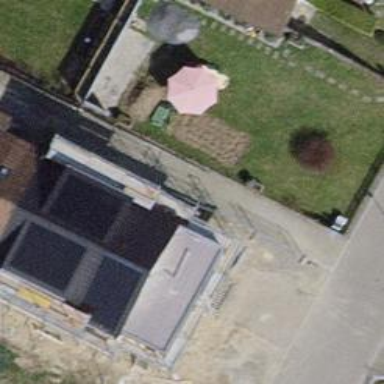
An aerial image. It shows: Terrace building.